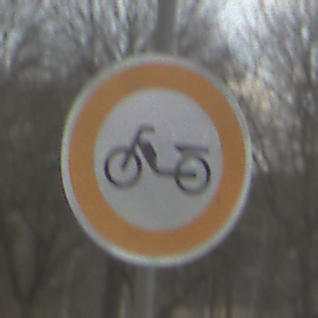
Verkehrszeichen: VerbotMofas
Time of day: MorningAfternoon
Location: Outdoor (Nature)
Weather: PartlyCloudy
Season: Autumn
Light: Natural